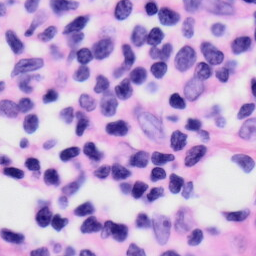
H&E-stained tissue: Skin